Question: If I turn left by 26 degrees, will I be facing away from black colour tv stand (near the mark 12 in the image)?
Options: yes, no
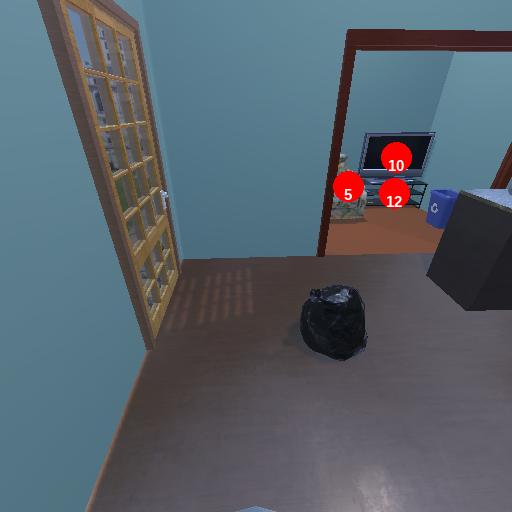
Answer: yes